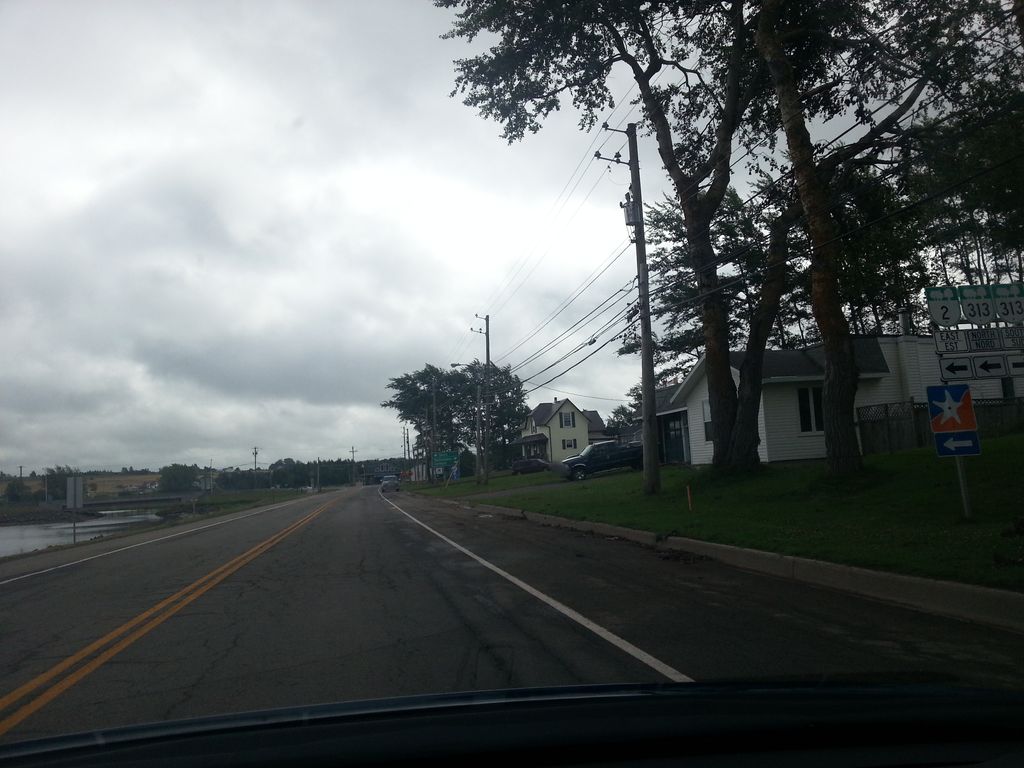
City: charlottetown